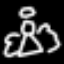
Label: angel